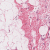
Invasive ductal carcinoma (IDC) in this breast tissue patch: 0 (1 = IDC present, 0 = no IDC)